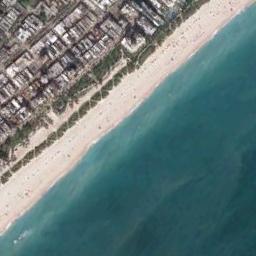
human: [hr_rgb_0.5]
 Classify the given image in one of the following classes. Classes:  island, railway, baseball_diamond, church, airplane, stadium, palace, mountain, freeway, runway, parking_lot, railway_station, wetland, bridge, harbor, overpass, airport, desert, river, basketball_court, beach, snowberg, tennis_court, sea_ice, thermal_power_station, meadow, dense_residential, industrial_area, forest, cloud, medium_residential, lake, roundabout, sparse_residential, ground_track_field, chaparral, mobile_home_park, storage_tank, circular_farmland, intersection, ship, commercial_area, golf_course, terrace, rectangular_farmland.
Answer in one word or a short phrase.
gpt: beach